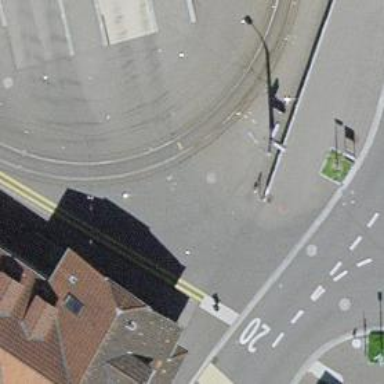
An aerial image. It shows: Tram level crossing on the railway.